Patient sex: F
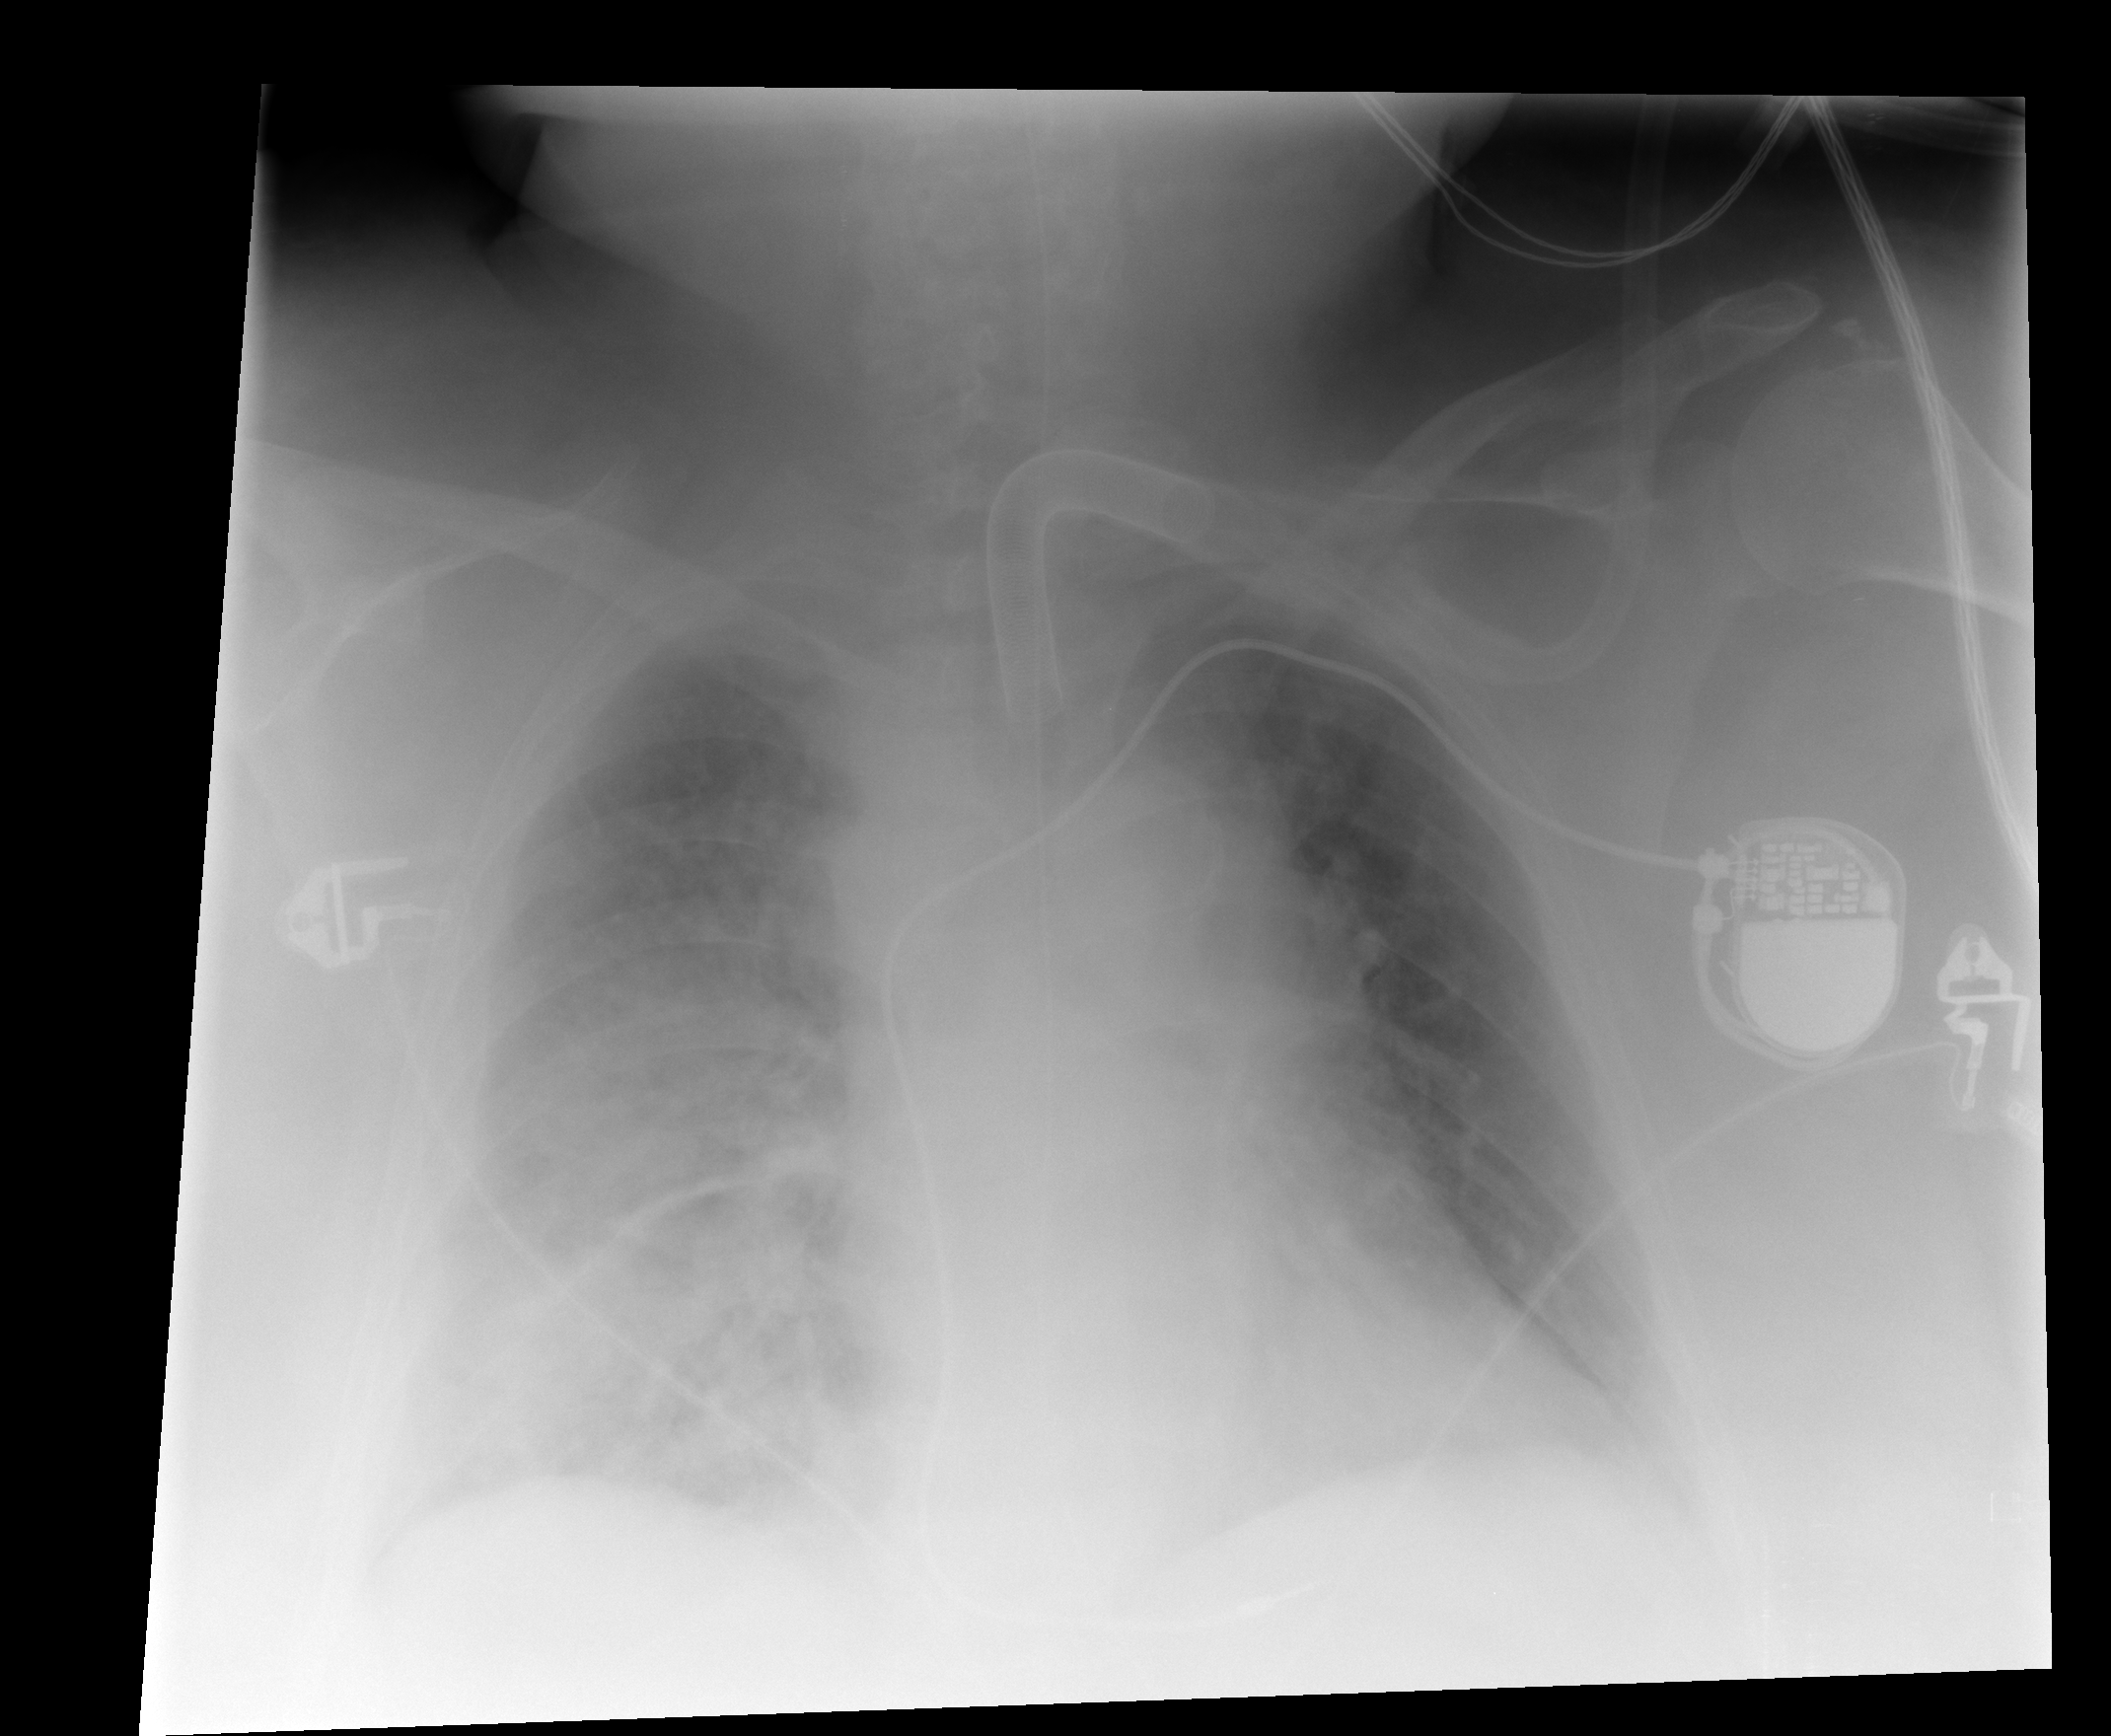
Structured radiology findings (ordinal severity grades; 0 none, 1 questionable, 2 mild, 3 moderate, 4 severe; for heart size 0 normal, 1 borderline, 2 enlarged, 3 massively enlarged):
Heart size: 0
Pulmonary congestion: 3
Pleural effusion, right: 3
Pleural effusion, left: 0
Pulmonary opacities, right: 3
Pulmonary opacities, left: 0
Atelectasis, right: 3
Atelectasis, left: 2